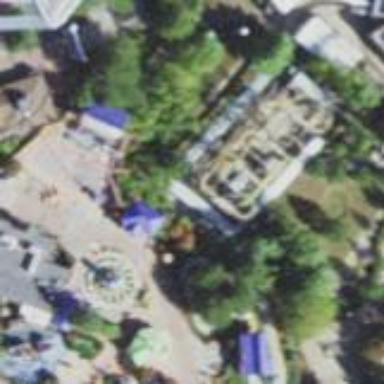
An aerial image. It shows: Amusement ride.